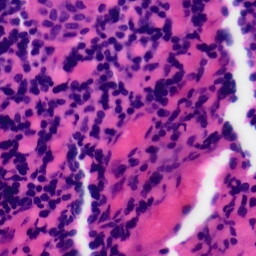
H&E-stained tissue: Tonsil